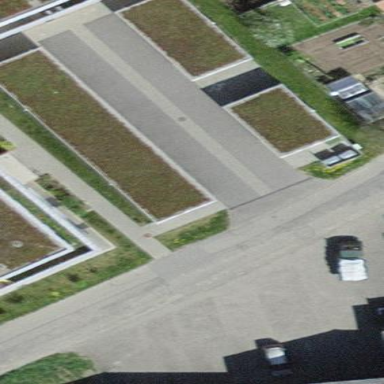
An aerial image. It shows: View of roof of building.